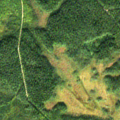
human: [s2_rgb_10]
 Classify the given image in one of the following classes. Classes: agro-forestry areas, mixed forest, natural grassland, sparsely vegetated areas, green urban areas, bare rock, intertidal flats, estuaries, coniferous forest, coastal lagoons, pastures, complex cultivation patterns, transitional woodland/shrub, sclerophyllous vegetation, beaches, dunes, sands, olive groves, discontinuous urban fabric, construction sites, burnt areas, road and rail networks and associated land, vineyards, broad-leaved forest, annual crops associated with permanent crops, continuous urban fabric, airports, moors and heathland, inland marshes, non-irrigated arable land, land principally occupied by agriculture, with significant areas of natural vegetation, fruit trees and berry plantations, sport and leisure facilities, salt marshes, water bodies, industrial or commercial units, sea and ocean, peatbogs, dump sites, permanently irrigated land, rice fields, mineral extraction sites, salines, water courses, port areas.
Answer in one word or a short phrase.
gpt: coniferous forest, peatbogs